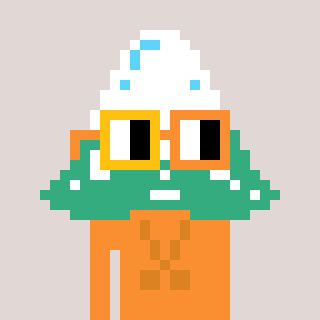
a pixel art character with square yellow and orange glasses, a snowy mountain-shaped head and a orange-colored body on a warm background